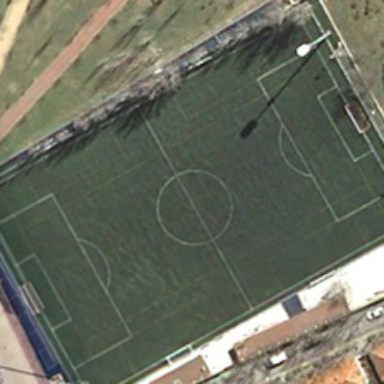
Several buildings and a road are in two sides of a football field .